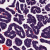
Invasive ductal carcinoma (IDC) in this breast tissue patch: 0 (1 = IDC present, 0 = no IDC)